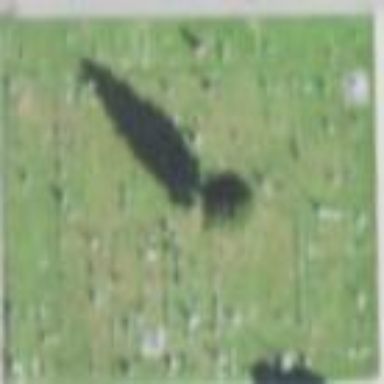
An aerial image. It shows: Cemetery.